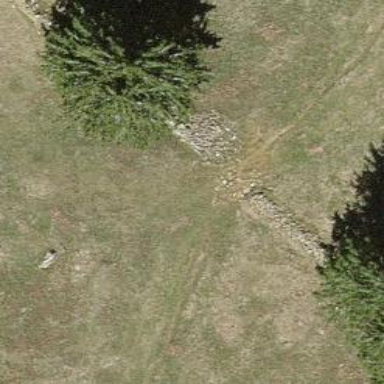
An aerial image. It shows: Dry stone wall barrier.